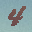
Label: 4